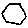
Label: hexagon